Question:
i'm tried to select an element from an auto suggestion field but i got always an error saying that the element could not be found even that i'm sure my xpath is correct
here's my code :
'''
wait.until(ExpectedConditions.visibilityOfElementLocated(By.xpath("//*[@class="ui-menu-item-with-icon ui-menu-item"][1]")));
driver.findElement(By.xpath("//*[@class="ui-menu-item-with-icon ui-menu-item"][1]")).click();
'''
it should find //*<URL> which is the first suggestion albert cammus
here's the outerHtml
'''
<li class="ui-menu-item-with-icon ui-menu-item" role="menuitem">
<a class="ui-corner-all" tabindex="-1">
<span class="item-icon"></span>
Albert Camus (SARCELLES)</a>
</li>"
'''
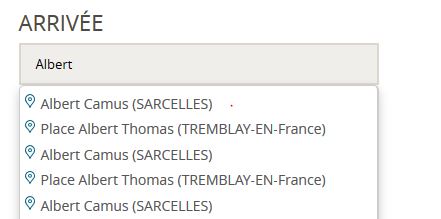
Answer: Your XPath is more or less OK apart from using wildcard which may result into longer processing so you can go for 'li' instead of '*'.
Another option is sticking to the <URL> something like:
'''
//a[normalize-space()="Albert Camus (SARCELLES)"]
'''
<URL>
Also your popup may reside within an <URL> to the relevant iframe element.